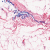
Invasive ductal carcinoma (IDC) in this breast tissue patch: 0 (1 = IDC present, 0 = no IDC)